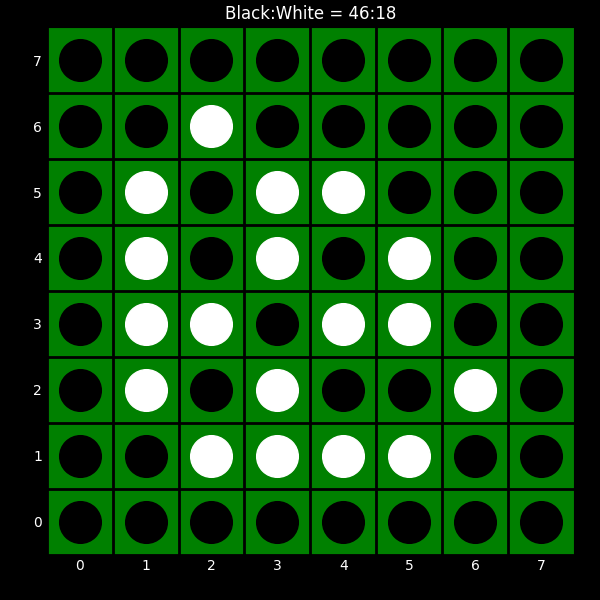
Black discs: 46
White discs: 18